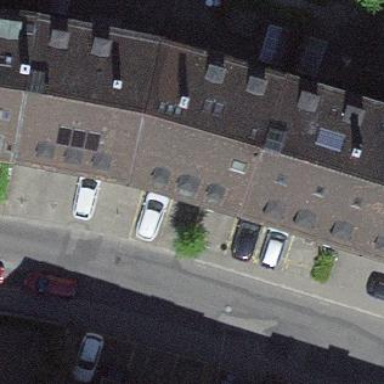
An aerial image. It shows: Gabled roof made of maroon roof tiles on apartment building.